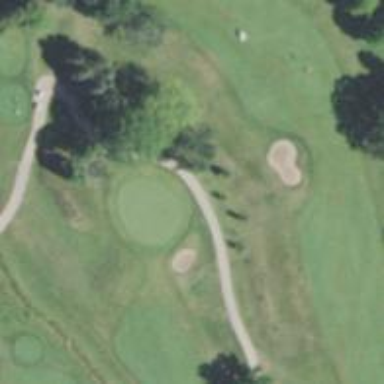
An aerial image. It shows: Path for both roads and golfers.